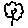
Label: flower